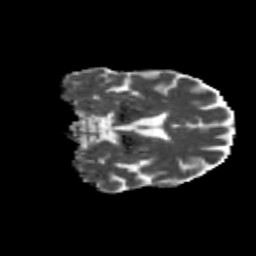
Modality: MD
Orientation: coronal
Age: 70
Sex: male
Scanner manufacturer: siemens
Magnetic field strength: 3 T
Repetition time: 4.71 s
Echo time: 0.0906 s